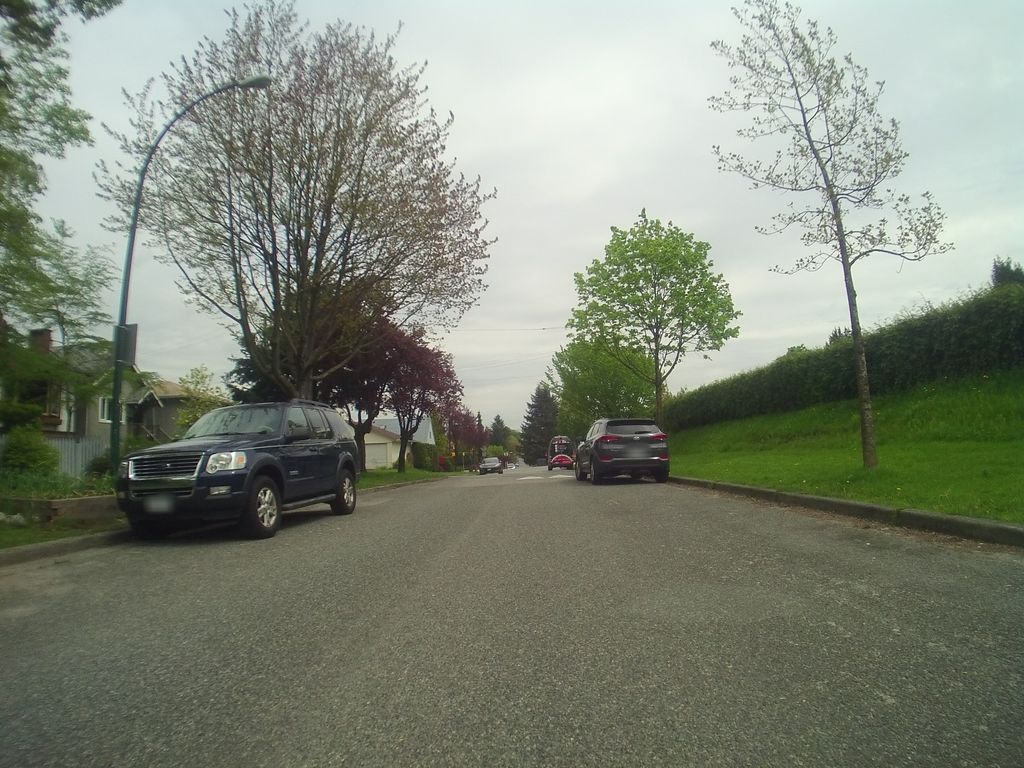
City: vancouver